Interaction volume radius: 5 \u00c5
Interaction volume height: 15 \u00c5
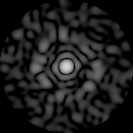
Disorder parameter: 0.8777